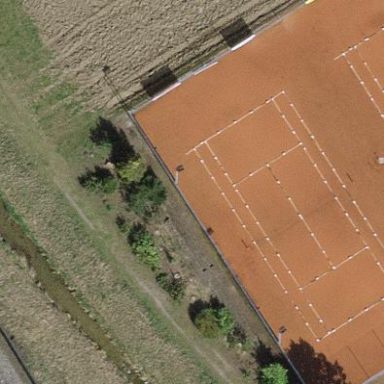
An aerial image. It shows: Tennis court on pitch designated for leisure land.